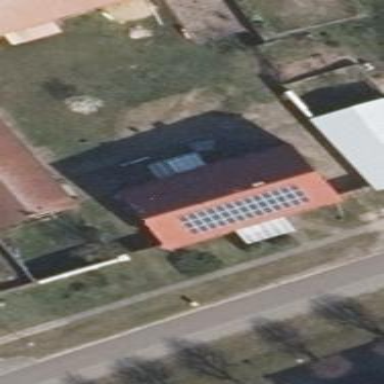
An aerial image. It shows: Detached building with gabled roof.